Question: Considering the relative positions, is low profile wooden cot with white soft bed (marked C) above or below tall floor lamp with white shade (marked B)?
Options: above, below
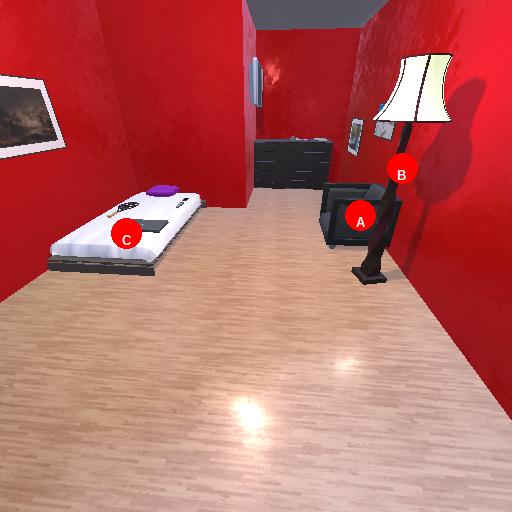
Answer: above